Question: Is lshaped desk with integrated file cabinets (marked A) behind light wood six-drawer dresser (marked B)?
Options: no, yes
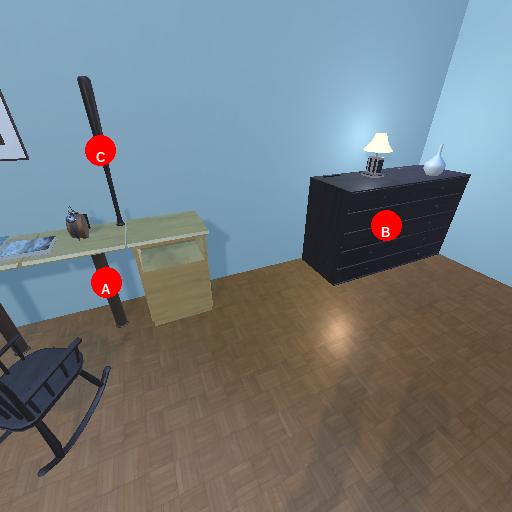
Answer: no